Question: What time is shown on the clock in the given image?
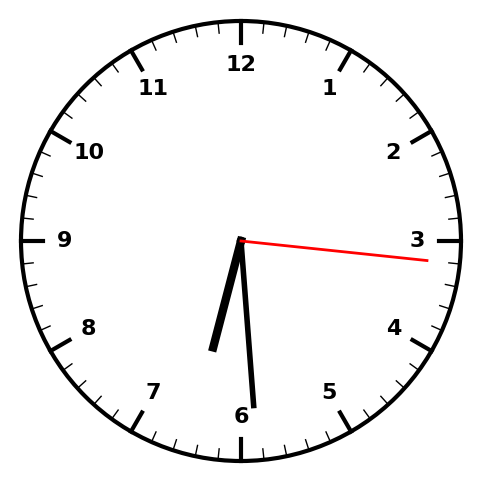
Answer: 06:29:16